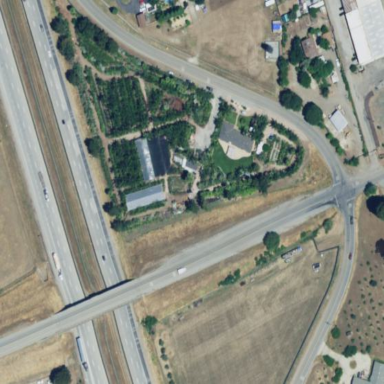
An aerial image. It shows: Plant nursery specializing in palm trees.